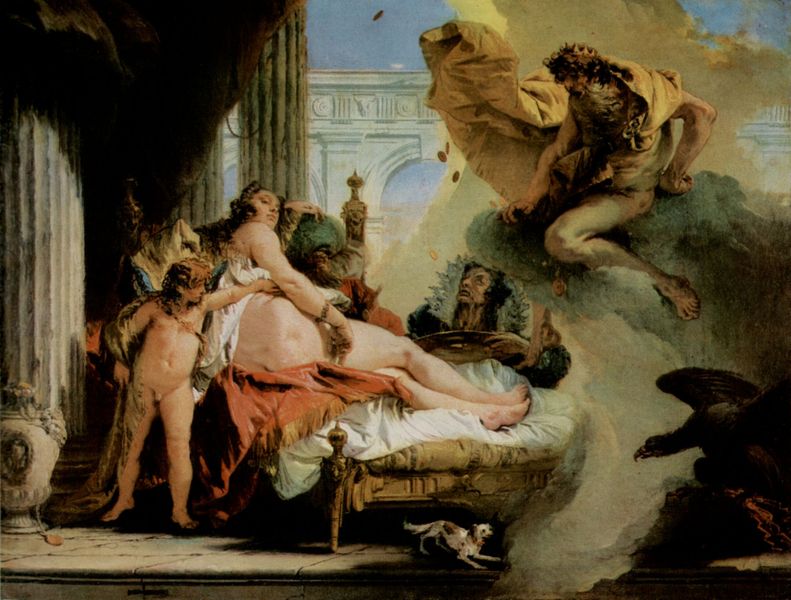
Titel: Danae und Zeus
Künstler: Giovanni Battista Tiepolo
Standort: Stockholm
Institution: Universitet Konsthistoriska Institutionen
Schlagwörter: adler, akt, blau, flügel, gemälde, gott, hand, haut, himmel, kopf, mann, nackt, rubens, schatten, schlaf, umhang, vogel, wasser, weiß, wolken, frauen, gelb, menschen, mädchen, sitzen, bewegung, braun, finger, frau, haar, licht, marmor, mund, männer, nase, orange, rücken, schmuck, schwarz, säule, säulen, blick, dame, gebäude, haus, hund, rot, tier, tiere, tuch, wolke, alt, bart, alte, arm, arme, augen, barock, diener, falten, geköpft, gesicht, johannes, kragen, salome, schale, schüssel, stein, tablett, teller, tod, hände, vorhang, öl, wind, rauch, boden, gewand, gold, haare, mantel, tücher, decke, kind, krone, locke, locken, prinzessin, rosa, fliegen, amphore, engel, putte, putto, vase, beine, perücke, hündchen, relief, bein, füße, gesäß, hintern, rückenansicht, welle, liebe, lasziv, liegen, schnabel, bogen, nebel, sturm, wehen, woge, kissen, könig, dick, bett, bettdecke, stufe, nabel, faltenwurf, laken, podest, junge, erotik, erotisch, liegend, matratze, schenkel, tor, regen, bögen, katze, nacktheit, penis, schild, antike, greis, knabe, palast, geld, schweben, nakt, arsch, popo, traum, wirbel, sex, dynamik, mythologie, ölmalerei, göttin, rom, eifersucht, liege, bettzeug, armband, armreif, verführung, bettlaken, sterben, antik, götter, zeus, satyr, mythos, nymphe, vision, eros, geier, historismus, nackte frau, erscheinung, antikisierend, kanneluren, venus, tempel, königin, aquädukt, medaille, pokal, gottheit, jupiter, amor, alte frau, jerusalem, mars, schaft, pfeil, ungeheuer, urne, münze, armor, geburt, europa, lager, triumpfbogen, triumphbogen, hexe, säulengang, palais, enthasis, metope, metopen, triglyphe, decken, nude, kline, glied, münzen, büffel, tiepolo, seeschlange, nackheit, jean, manna, weiblicher akt, goldregen, raubvogel, neptun, ionika, armreife, poseidon, mythe, pfeil und bogen, woke, matraze, fraui, männlicher akt, kunge, schattn, meisterwerk, danae, fslten, wochenbett, po, akt liegend, antikes gebäude, damae, rubensfrau, paslast, vade, sternem, fetter arsch, nackt bett, laken himmel blau, haut nackt